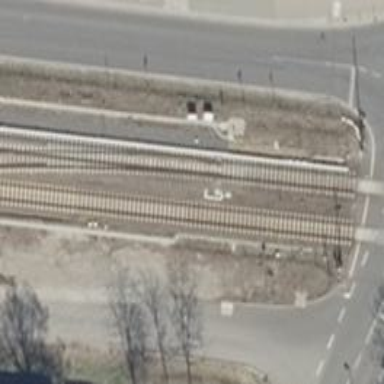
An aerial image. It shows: Railway track.